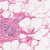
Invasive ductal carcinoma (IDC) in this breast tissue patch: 0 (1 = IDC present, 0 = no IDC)